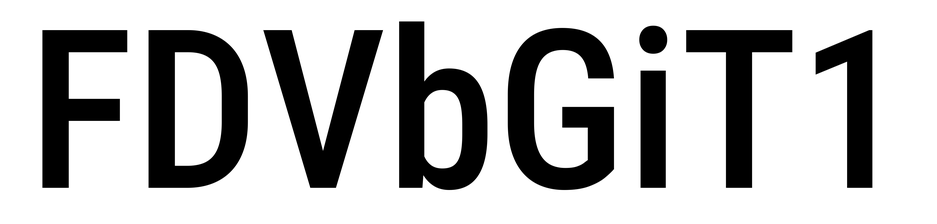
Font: Roboto_Condensed_Medium